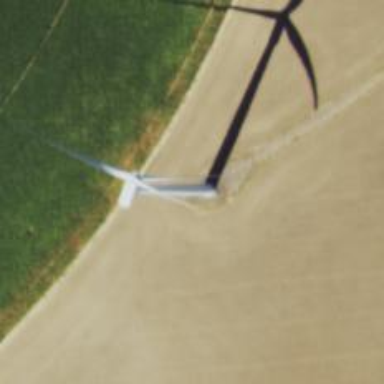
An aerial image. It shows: Wind generator powered by wind. The generator type is horizontal axis and it uses wind turbines.